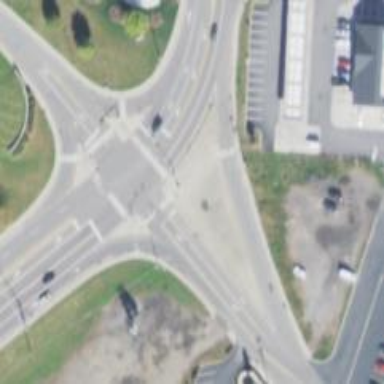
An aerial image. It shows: Zebra crossing on the road.